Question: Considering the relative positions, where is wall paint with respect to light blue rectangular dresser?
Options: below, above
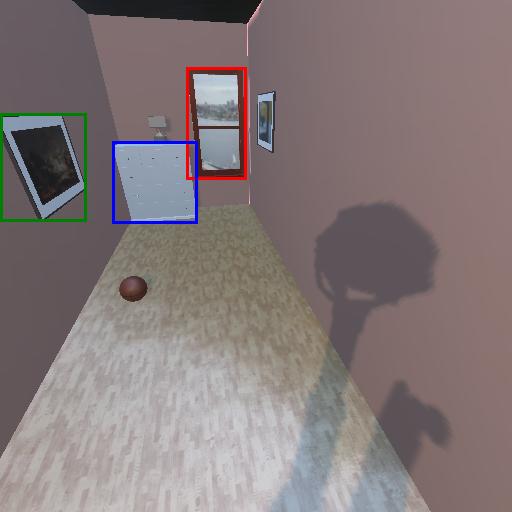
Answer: below